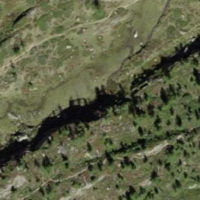
EUNIS habitat code: 23
Species observed at this site:
Eriophorum angustifolium